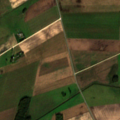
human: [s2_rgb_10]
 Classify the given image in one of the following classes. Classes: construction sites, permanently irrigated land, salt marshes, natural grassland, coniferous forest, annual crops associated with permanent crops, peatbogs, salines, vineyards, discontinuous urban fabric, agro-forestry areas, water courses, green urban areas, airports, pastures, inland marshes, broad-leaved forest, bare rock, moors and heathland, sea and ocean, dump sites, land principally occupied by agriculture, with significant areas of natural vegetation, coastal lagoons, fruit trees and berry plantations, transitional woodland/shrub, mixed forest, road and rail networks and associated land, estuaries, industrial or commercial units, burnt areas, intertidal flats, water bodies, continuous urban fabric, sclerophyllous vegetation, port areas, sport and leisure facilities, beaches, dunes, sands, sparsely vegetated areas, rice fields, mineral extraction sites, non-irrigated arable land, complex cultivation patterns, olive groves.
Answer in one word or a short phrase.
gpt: non-irrigated arable land, pastures